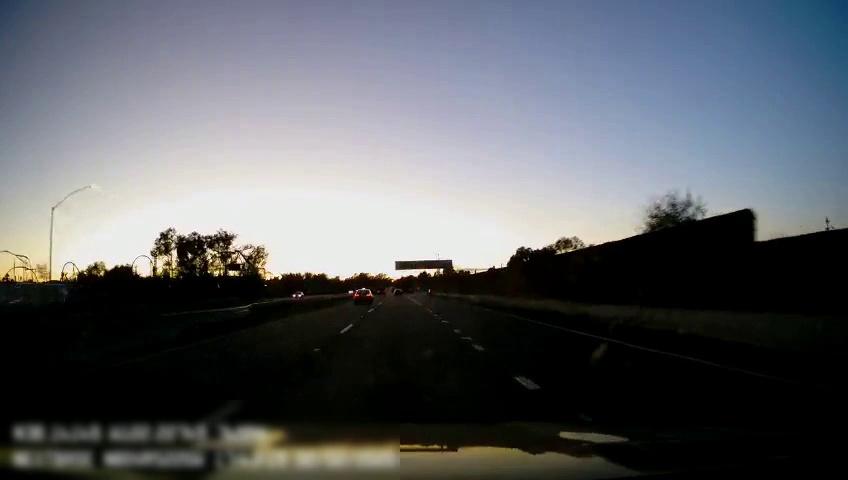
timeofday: Dusk/Dawn/Twilight
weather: Sunny
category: Drivable Space
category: Vehicles | Car
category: Vehicles | Car
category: Vehicles | Truck
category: Vehicles | Car
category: Lanes | Alternate Lane
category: Lanes | Alternate Lane
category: Lanes | Alternate Lane
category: Lanes | Alternate Lane
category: Traffic | Signs